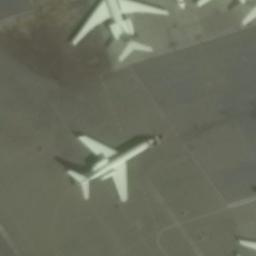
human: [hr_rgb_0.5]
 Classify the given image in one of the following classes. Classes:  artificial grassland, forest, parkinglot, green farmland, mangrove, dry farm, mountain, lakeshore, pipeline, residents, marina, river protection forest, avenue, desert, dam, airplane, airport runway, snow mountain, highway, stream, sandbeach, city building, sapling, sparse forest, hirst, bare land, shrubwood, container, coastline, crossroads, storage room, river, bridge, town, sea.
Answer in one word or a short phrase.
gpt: airplane